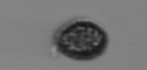
Label: Pseudochattonella_farcimen